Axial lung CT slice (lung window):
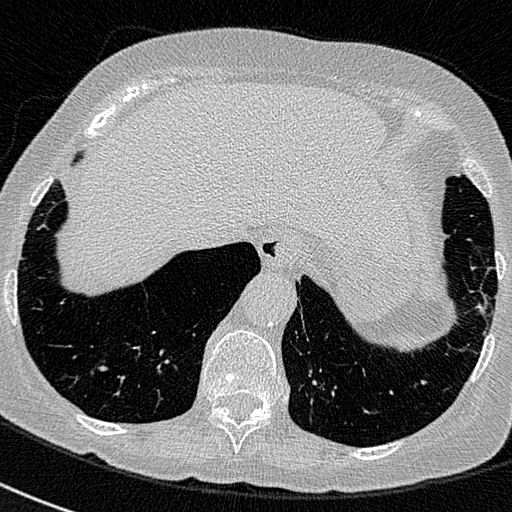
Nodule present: no